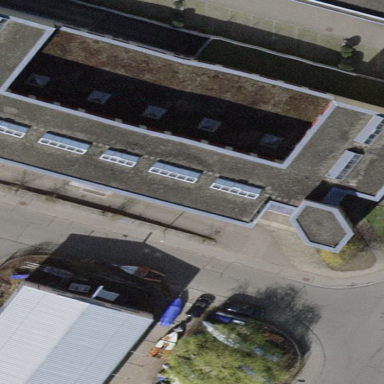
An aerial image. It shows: Commercial building.